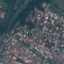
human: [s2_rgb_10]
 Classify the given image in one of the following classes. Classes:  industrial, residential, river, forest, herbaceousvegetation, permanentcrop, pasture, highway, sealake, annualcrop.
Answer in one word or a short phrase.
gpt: Residential